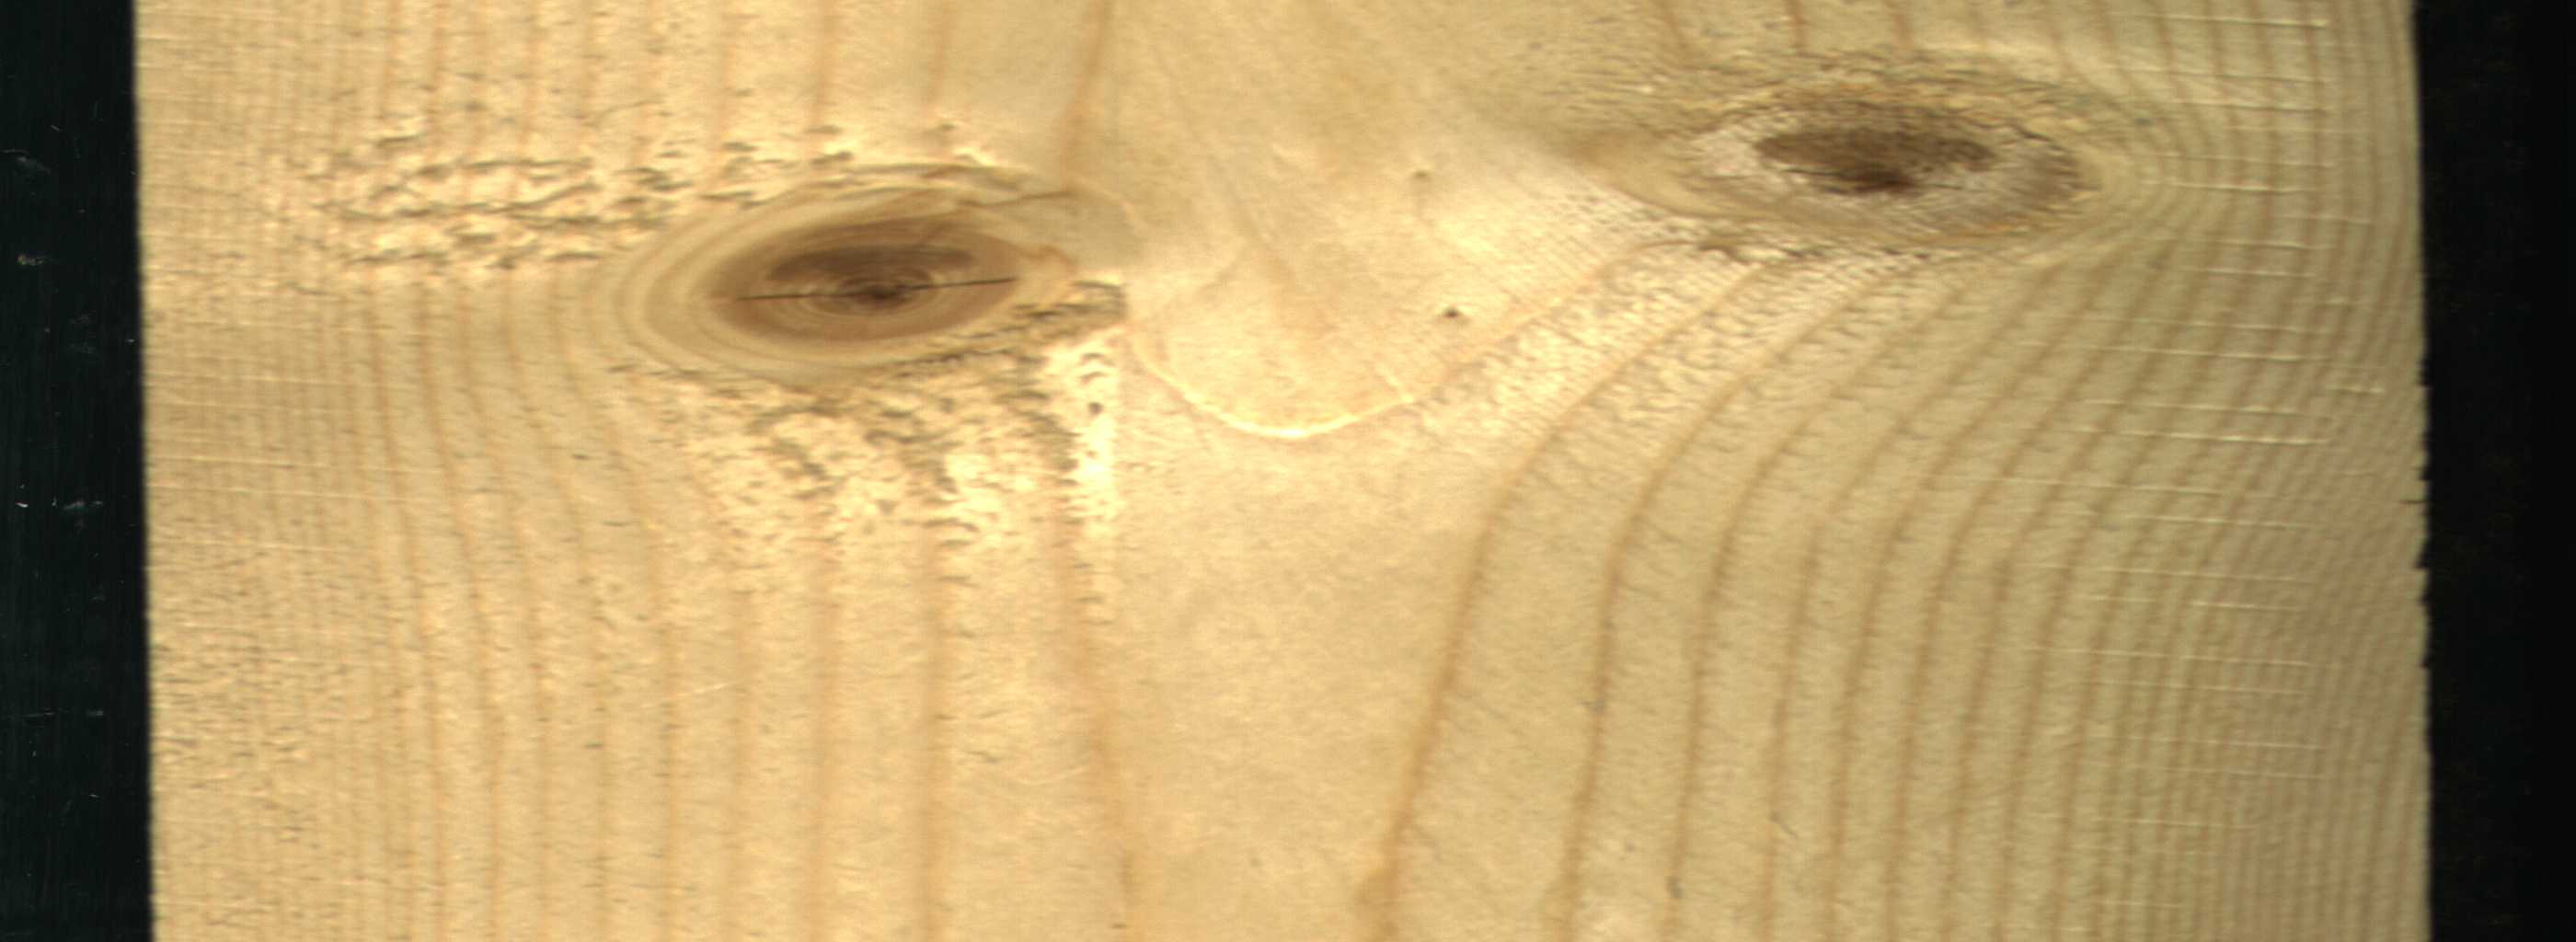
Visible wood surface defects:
knot_with_crack
Live_Knot